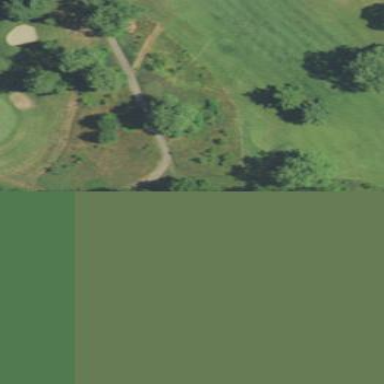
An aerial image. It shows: Rough area on grassy golf course.